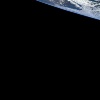
Label: space